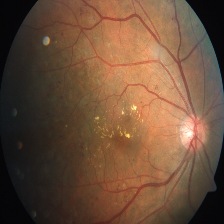
Diabetic retinopathy grade: Severe